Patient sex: M
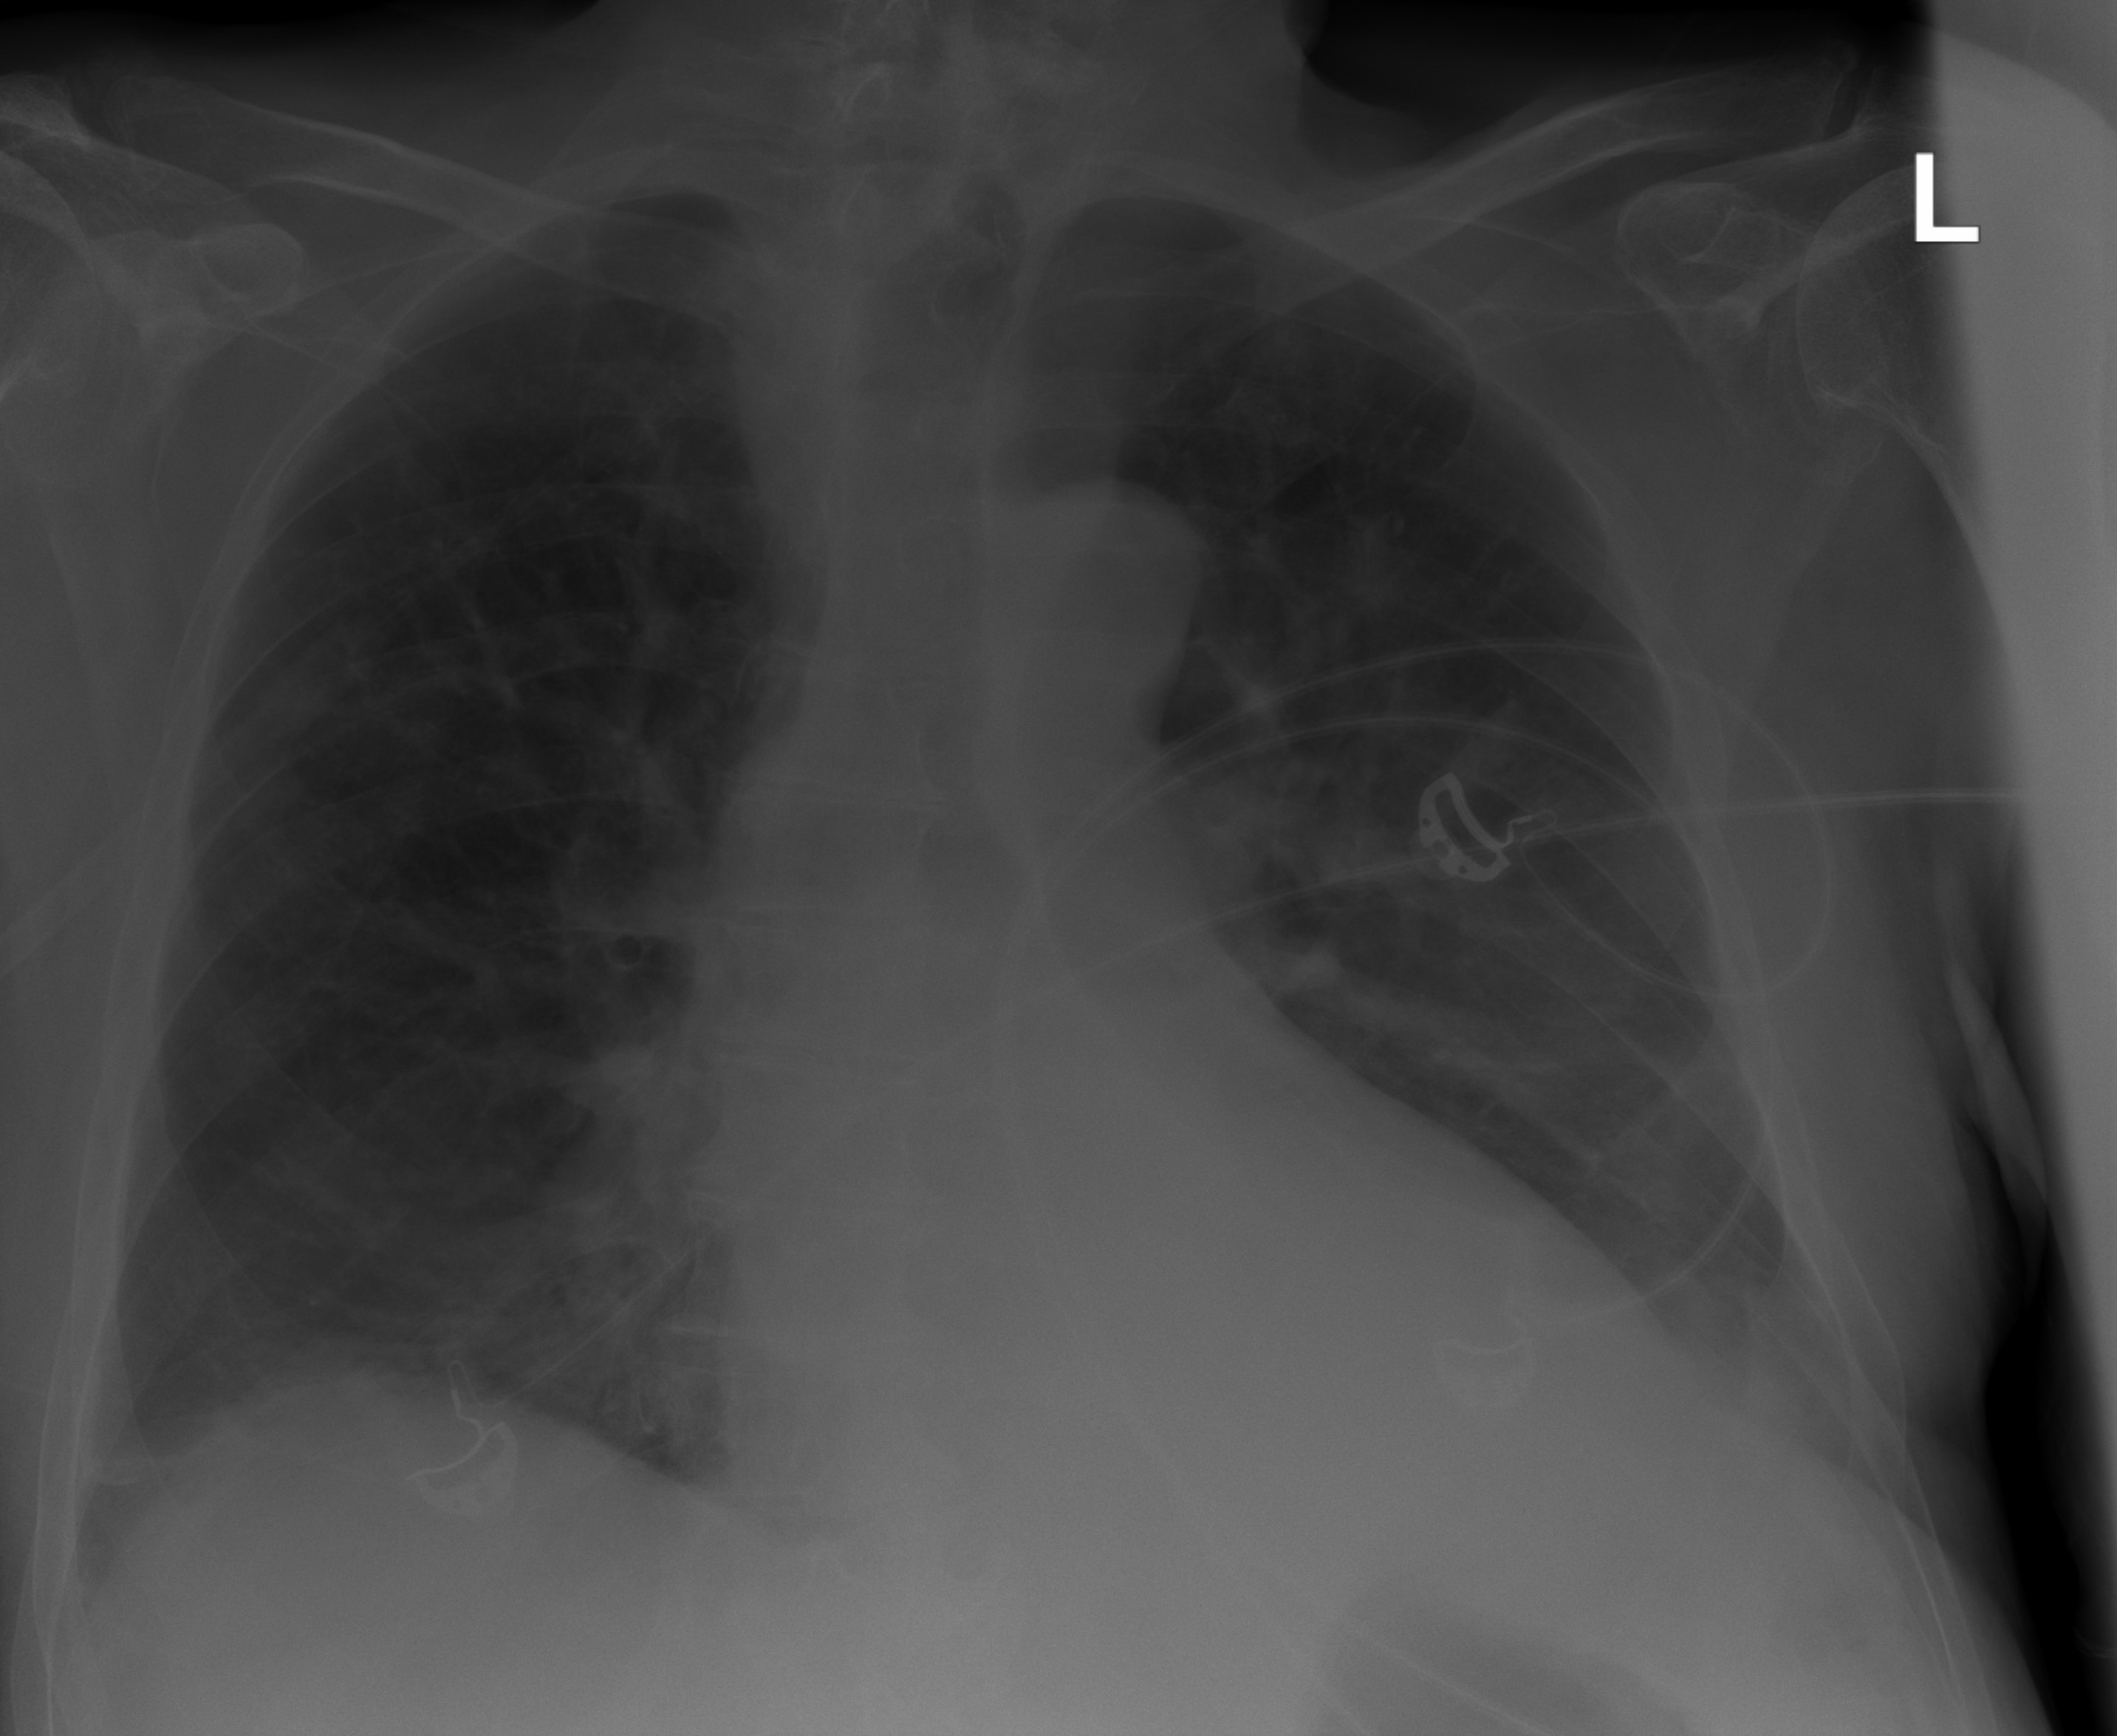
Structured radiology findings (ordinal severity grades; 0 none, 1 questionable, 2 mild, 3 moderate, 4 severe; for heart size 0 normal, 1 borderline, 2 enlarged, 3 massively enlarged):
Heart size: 2
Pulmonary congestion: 2
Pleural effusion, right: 0
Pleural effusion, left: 2
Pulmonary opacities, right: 0
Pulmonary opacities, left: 0
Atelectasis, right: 2
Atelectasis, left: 2